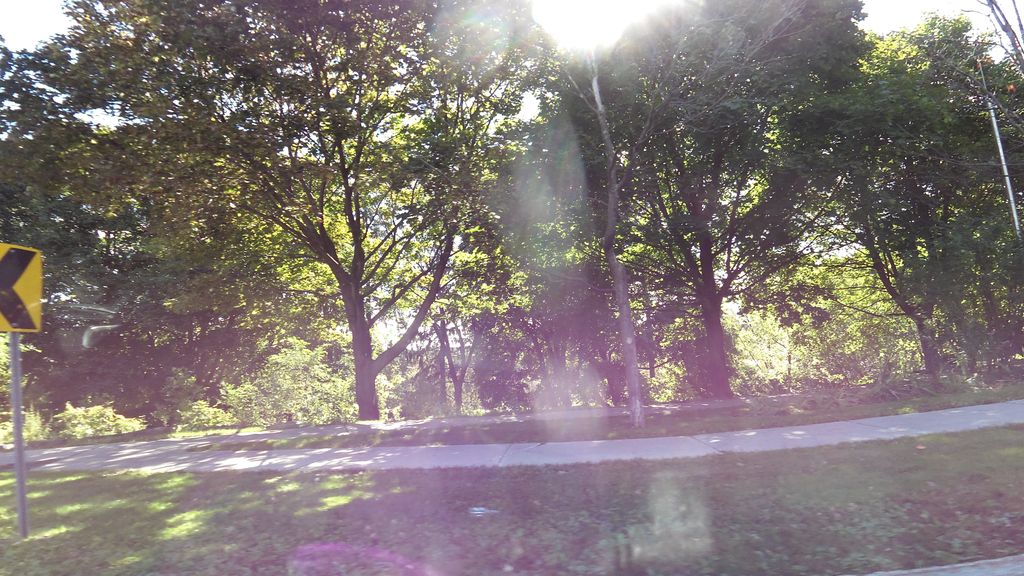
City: ottawa-gatineau